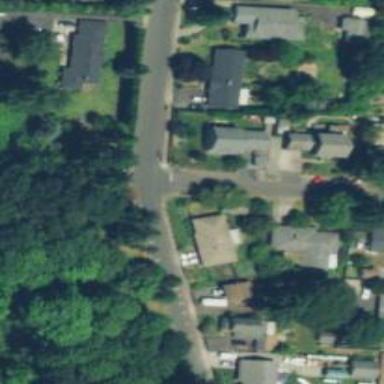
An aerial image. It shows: Residential road with sidewalk on the left.